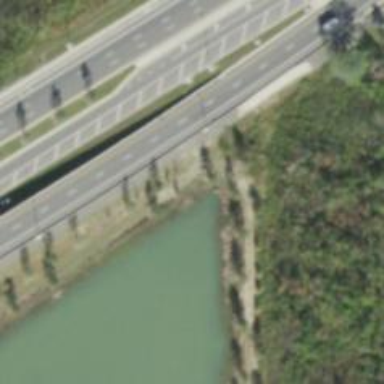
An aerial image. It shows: Primary link highway with asphalt surface.